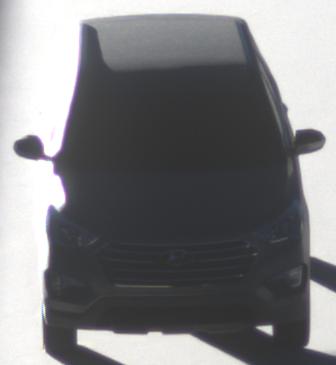
Make: Hyundai
Model: Santa Fe 2.4 GDI
Detailed model: Santa Fe (DM)
Model produced from: 2017/08
Model produced until: 2018/01
Doors: 5
Color: gray
Road condition: dry road
Daytime: sunrise or sunset
Contrast: high contrast